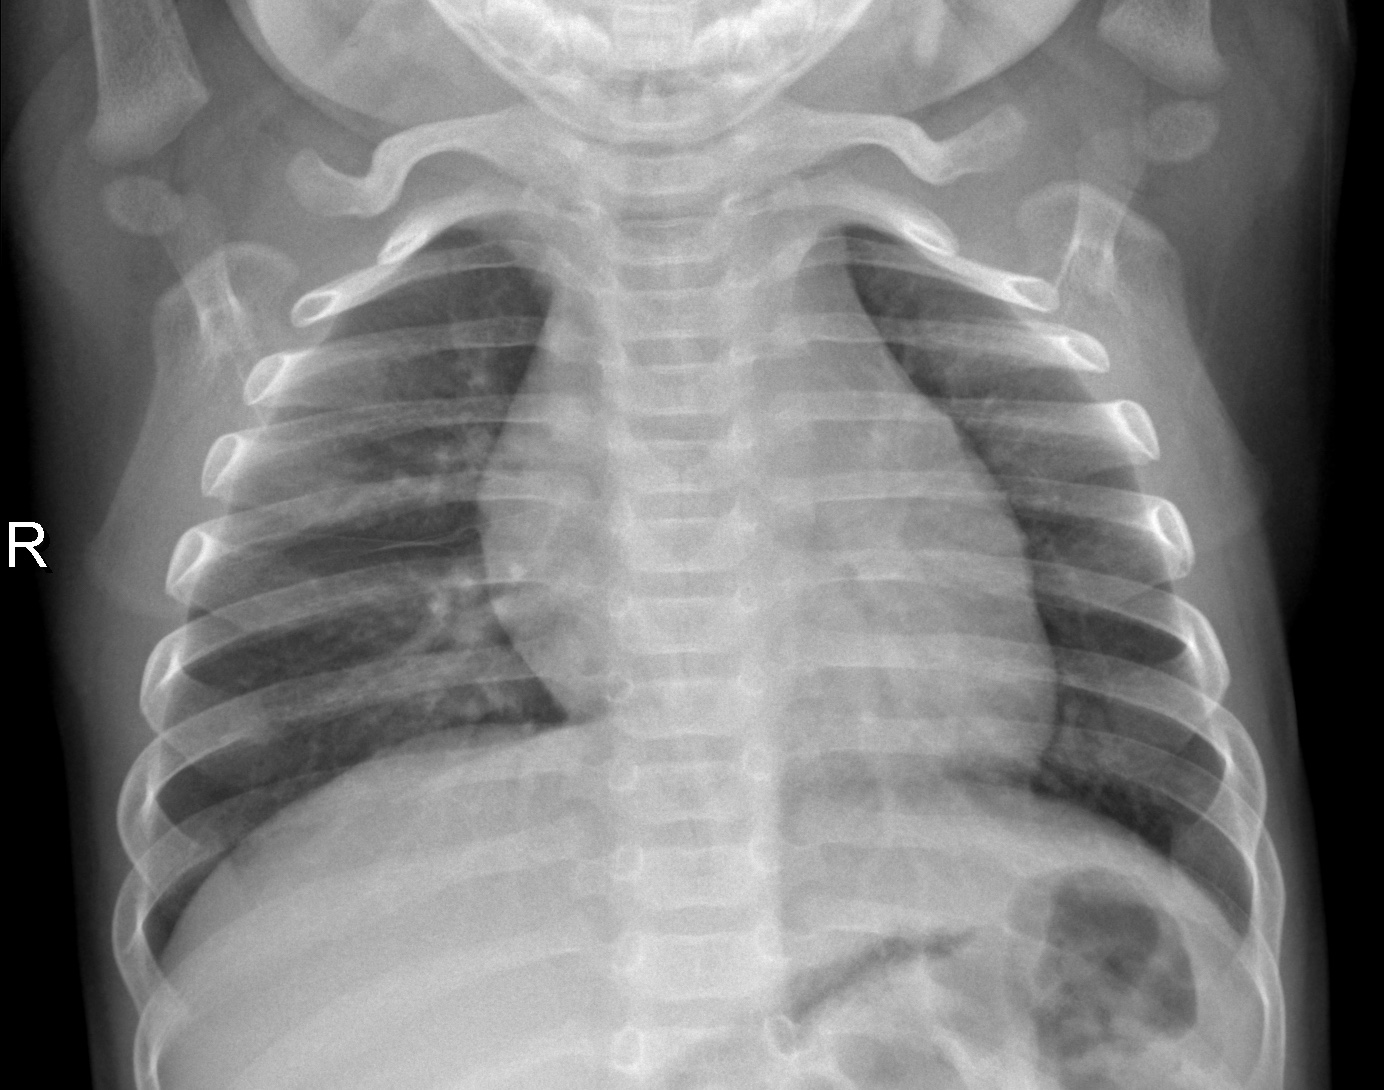
Diagnosis: NORMAL